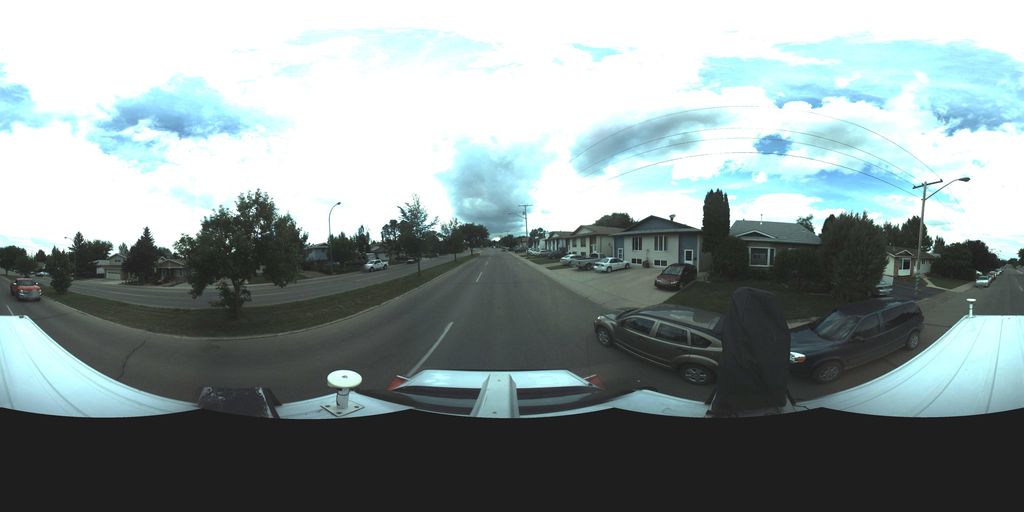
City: saskatoon